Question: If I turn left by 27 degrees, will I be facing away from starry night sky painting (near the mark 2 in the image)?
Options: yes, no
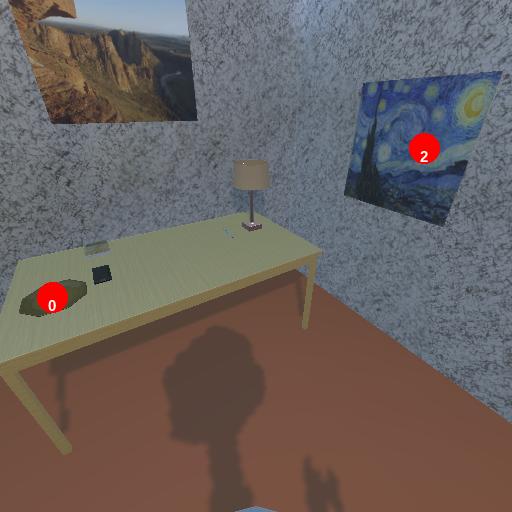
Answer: yes